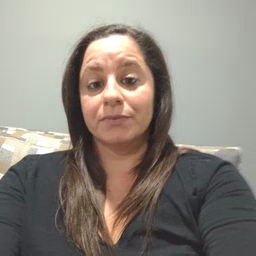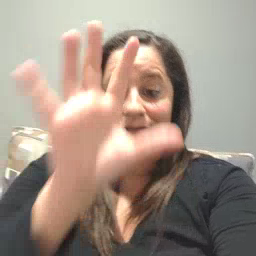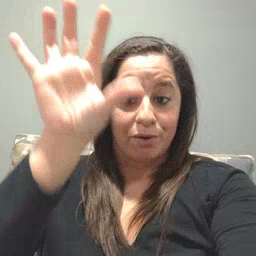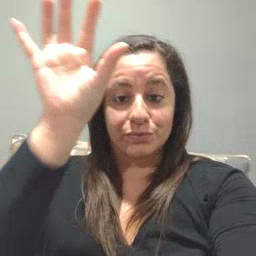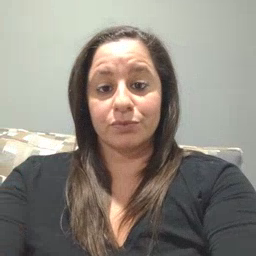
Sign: cloud